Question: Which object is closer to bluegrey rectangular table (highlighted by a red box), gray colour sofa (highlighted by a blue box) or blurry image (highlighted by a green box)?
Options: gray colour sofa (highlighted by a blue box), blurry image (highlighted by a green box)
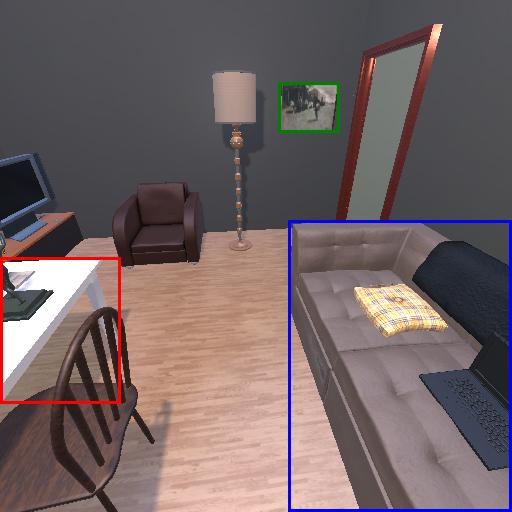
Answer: gray colour sofa (highlighted by a blue box)